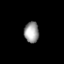
Tissue: prostate
Cell type: T cells
Senescence score: 0.2965
Nuclear area (px): 303
Mean DAPI intensity: 154.34